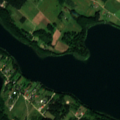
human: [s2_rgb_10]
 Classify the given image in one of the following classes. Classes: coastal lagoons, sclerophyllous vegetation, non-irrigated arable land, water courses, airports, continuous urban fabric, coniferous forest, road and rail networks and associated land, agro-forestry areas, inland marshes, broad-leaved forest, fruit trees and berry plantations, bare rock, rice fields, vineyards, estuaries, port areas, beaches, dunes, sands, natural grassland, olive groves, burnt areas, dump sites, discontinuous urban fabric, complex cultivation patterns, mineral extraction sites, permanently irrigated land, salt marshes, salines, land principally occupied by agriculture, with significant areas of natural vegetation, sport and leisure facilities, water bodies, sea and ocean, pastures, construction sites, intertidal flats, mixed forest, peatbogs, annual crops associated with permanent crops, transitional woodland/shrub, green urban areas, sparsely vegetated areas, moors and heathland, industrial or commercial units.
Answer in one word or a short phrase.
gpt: complex cultivation patterns, land principally occupied by agriculture, with significant areas of natural vegetation, broad-leaved forest, coniferous forest, mixed forest, water bodies